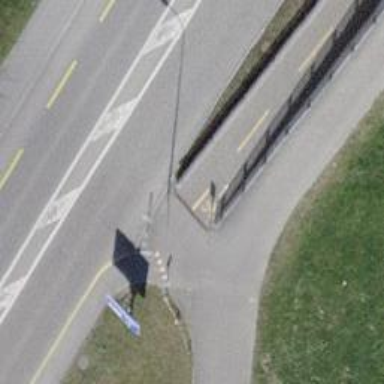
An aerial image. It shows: Cycleway.